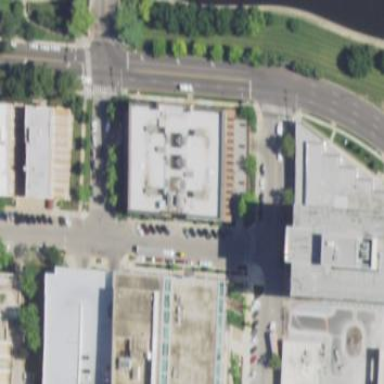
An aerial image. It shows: Building.